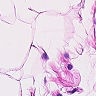
Metastatic tissue present: no